Field crop: maize
Growth stage: 2
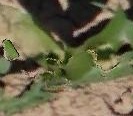
Species: maize